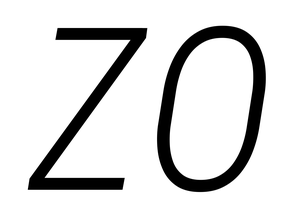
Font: Roboto-Italic_Condensed_Light_Italic